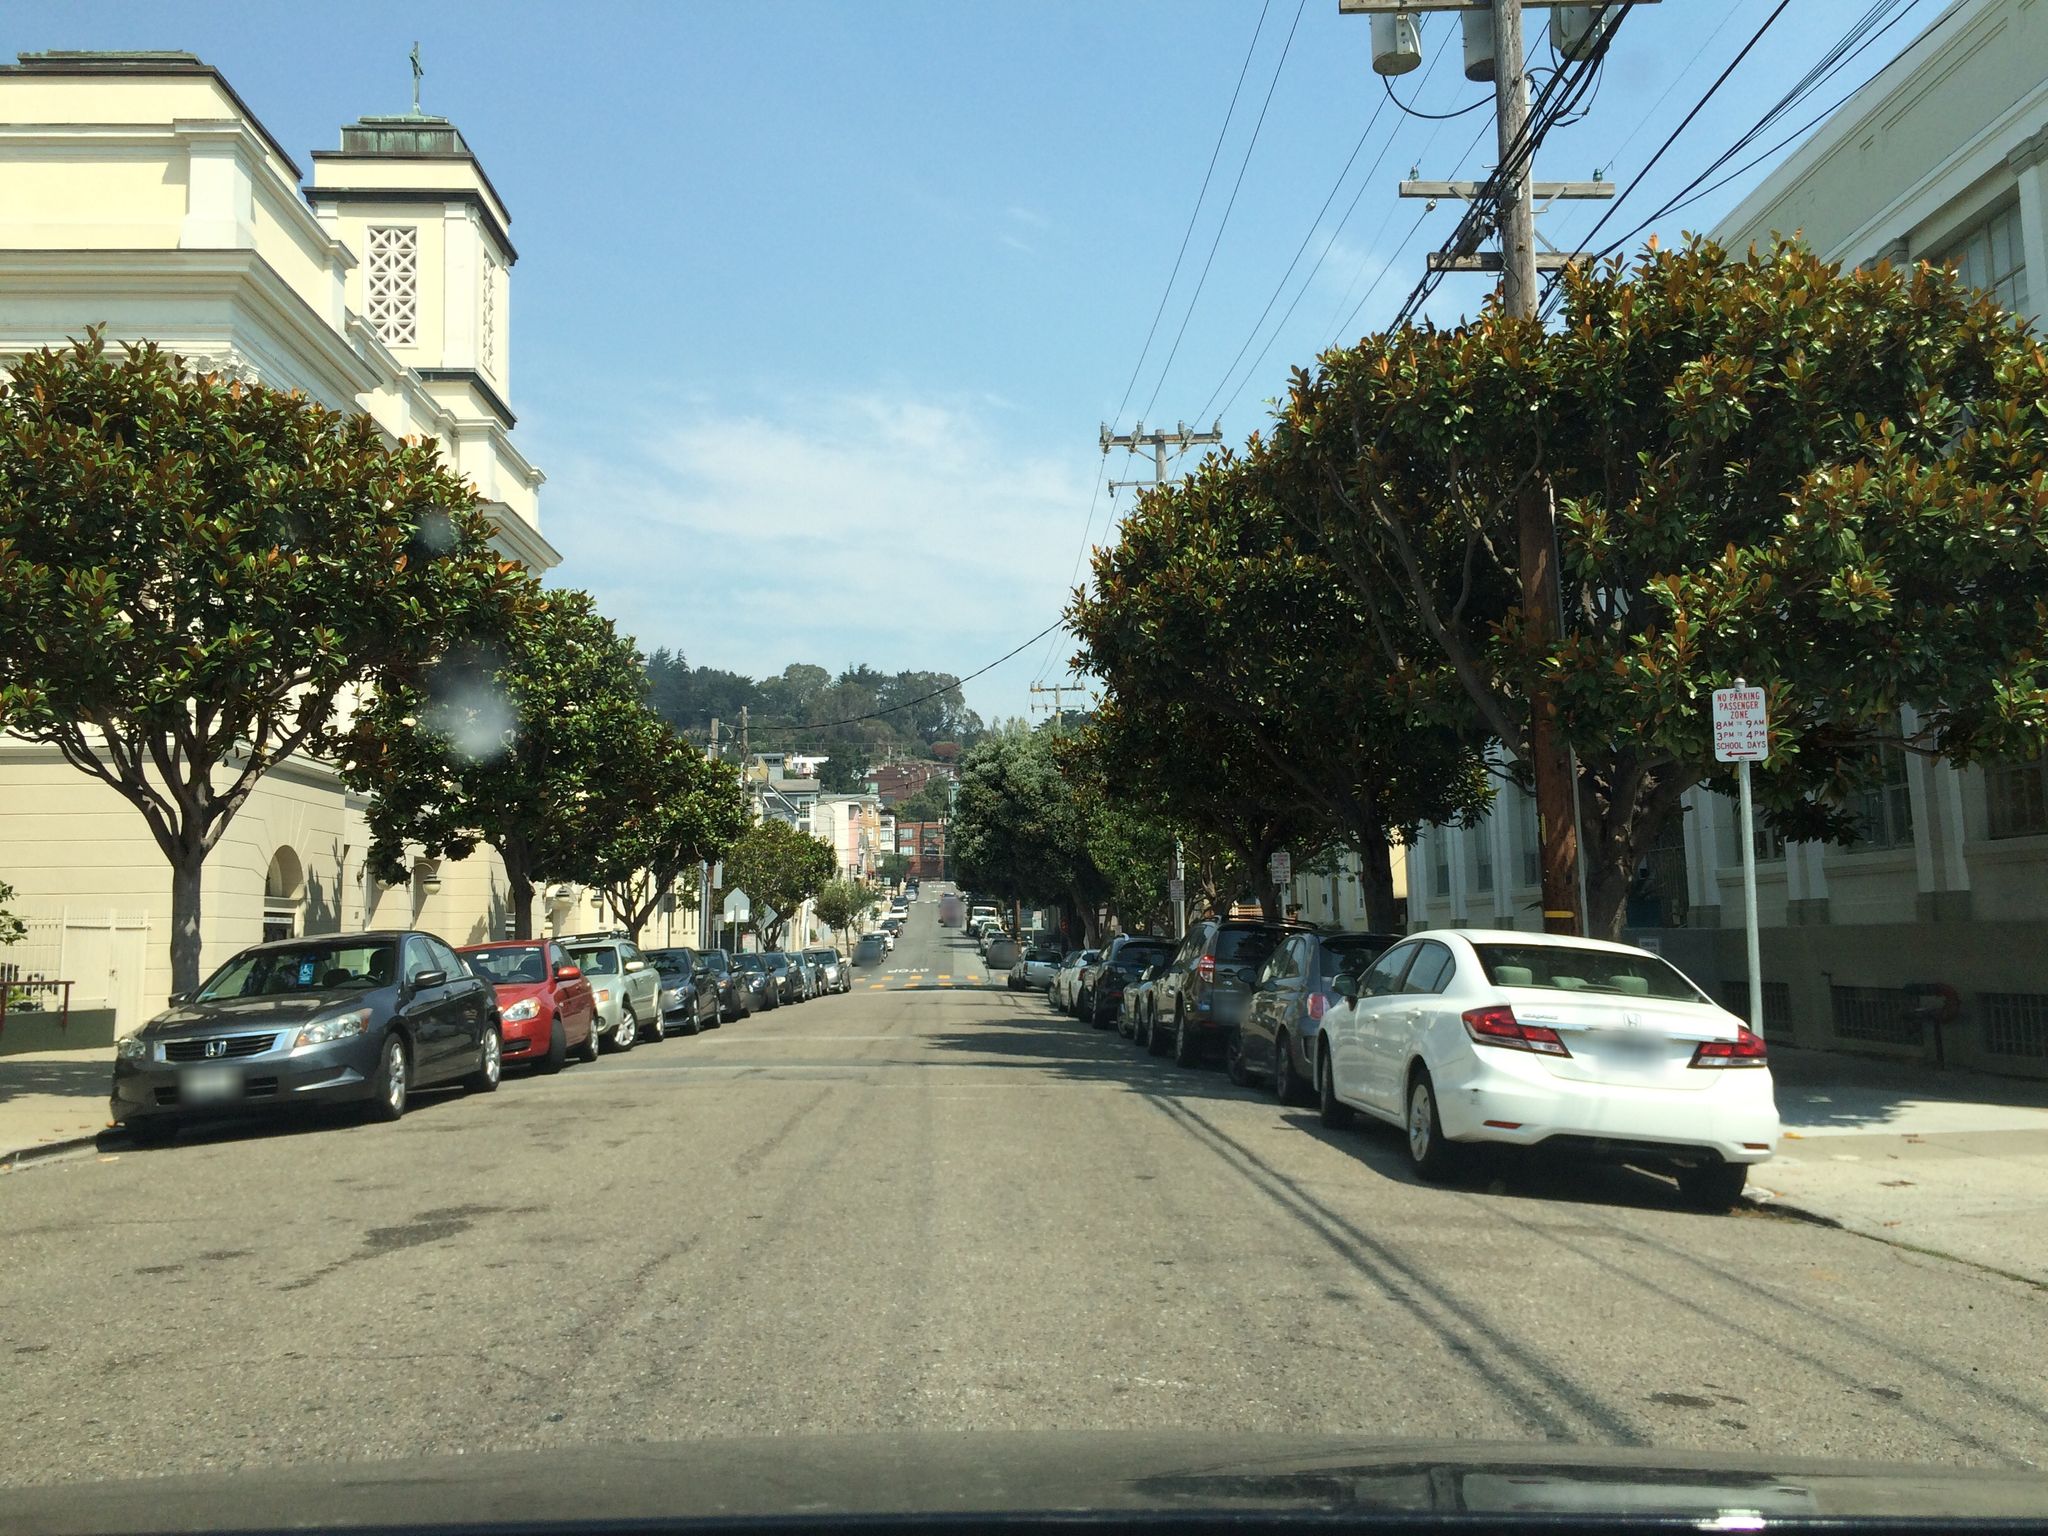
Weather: clear
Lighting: day
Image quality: good
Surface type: driving surface
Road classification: residential
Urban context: urban centre
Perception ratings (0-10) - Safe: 5.77, Lively: 8.5, Beautiful: 6.09, Boring: 2.69, Depressing: 0.83, Wealthy: 6.78